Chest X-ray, PA view. Patient: 21 years old, sex M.
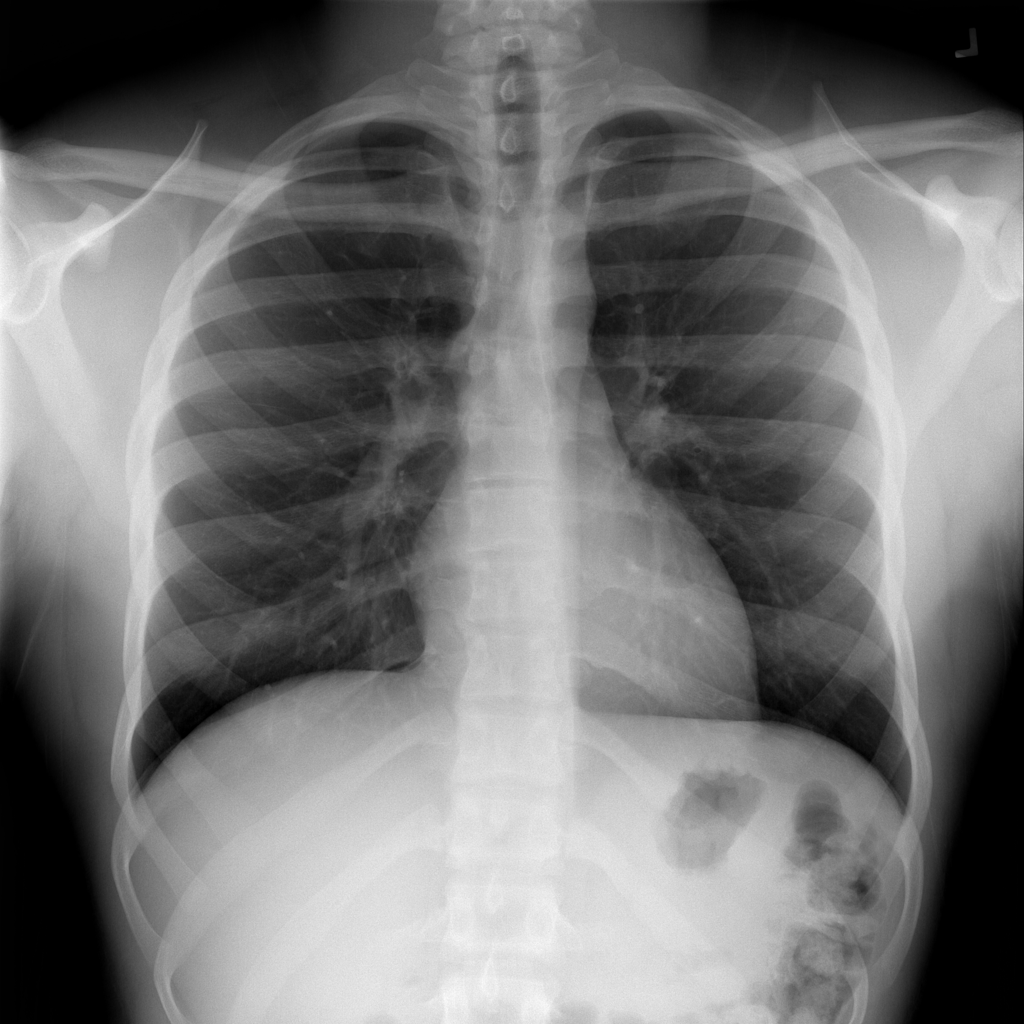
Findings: No Finding